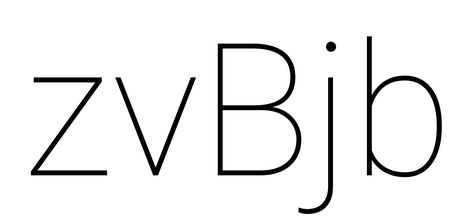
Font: Roboto_Thin